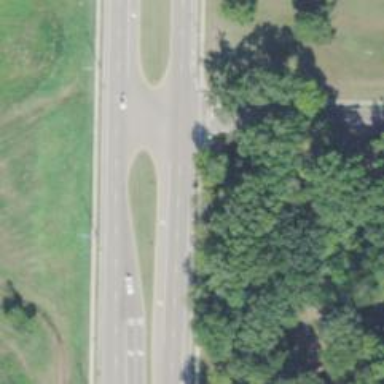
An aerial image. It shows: Secondary road with asphalt surface. It is dual carriageway.